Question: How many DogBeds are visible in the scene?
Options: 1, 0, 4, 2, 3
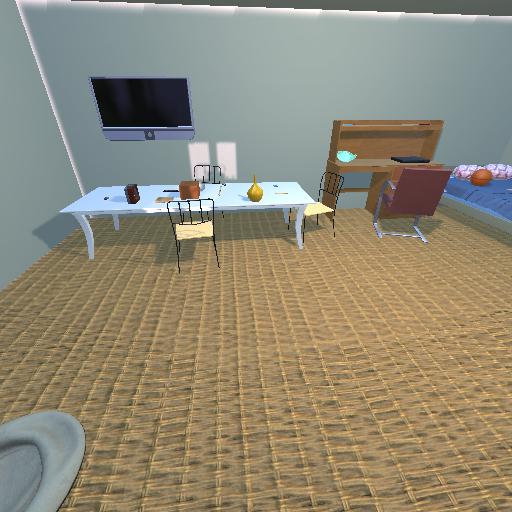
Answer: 1